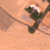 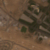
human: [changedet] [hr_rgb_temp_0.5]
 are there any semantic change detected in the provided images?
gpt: The desert area is further urbanized and the existing park increased in size.